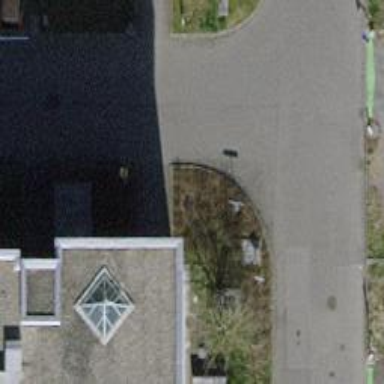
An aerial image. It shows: Post box.